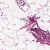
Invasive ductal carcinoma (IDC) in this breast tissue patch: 0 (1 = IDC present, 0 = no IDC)